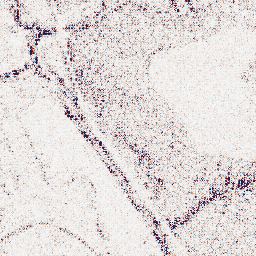
Category: wavelet
Decomposition family: wavelet_dwt
Decomposition parameters: wavelet: coif2
level: 1
Upsampling method: bicubic
Upsampling parameters: scale: 2
Upsampling scale: 2